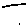
Label: line